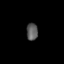
Tissue: lung
Cell type: Endothelial cells
Senescence score: 0.6043
Nuclear area (px): 189
Mean DAPI intensity: 92.138